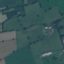
Land use / land cover class: Pasture